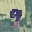
Label: 9